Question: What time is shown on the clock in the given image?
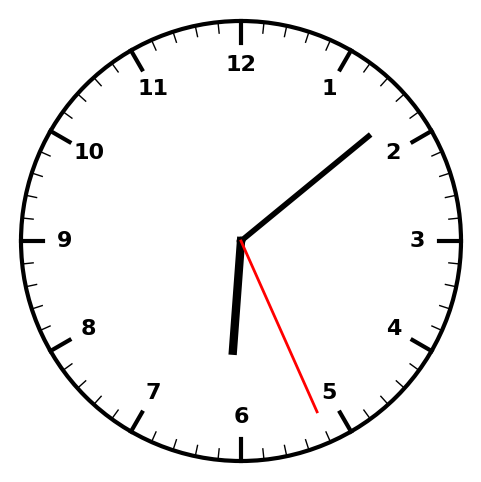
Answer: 06:08:26